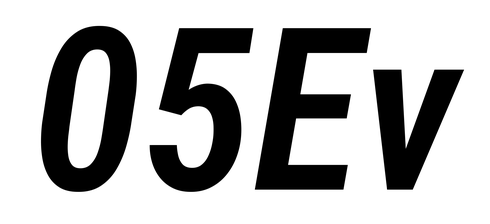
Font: Roboto-Italic_Condensed_SemiBold_Italic